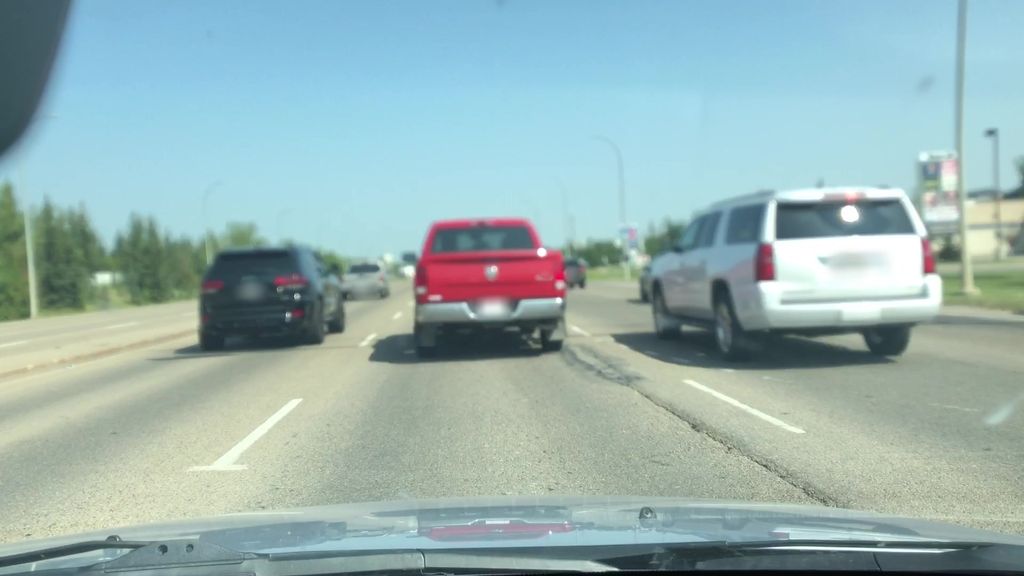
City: edmonton